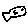
Label: fish